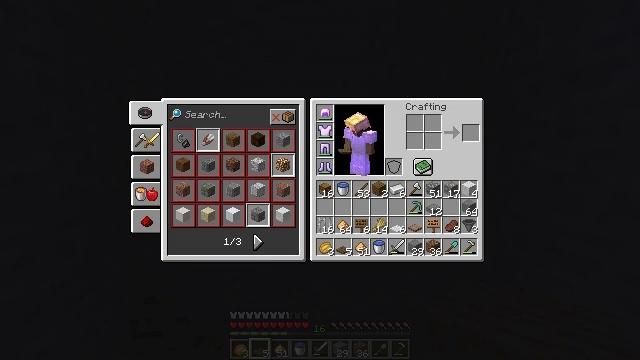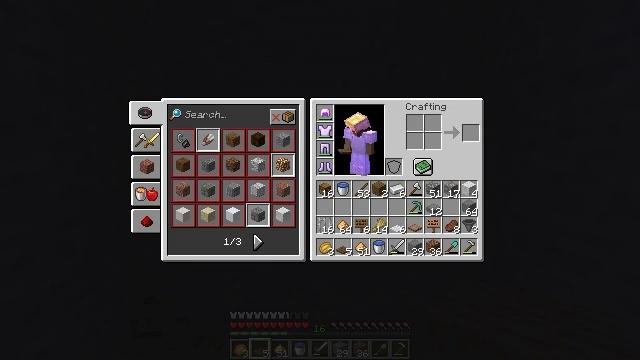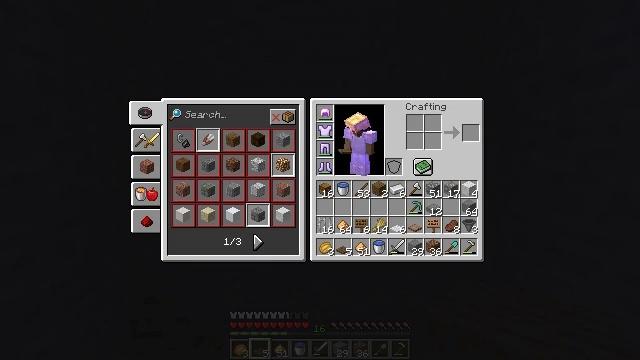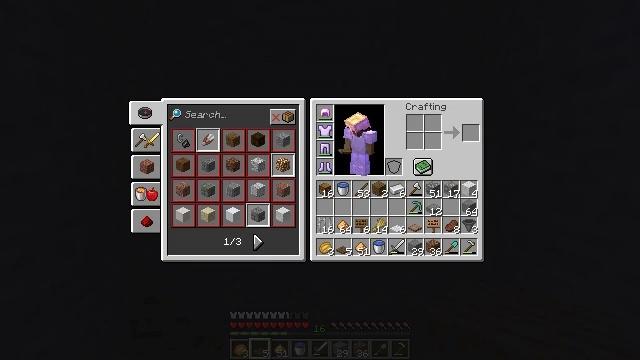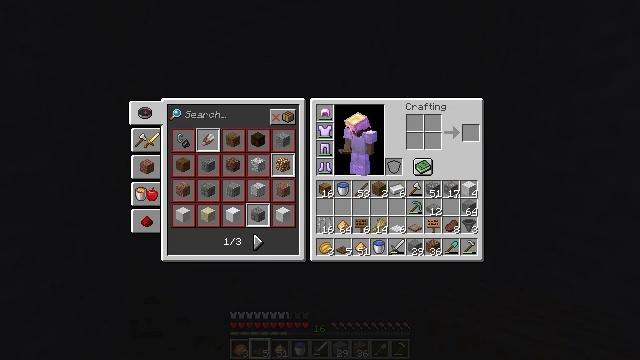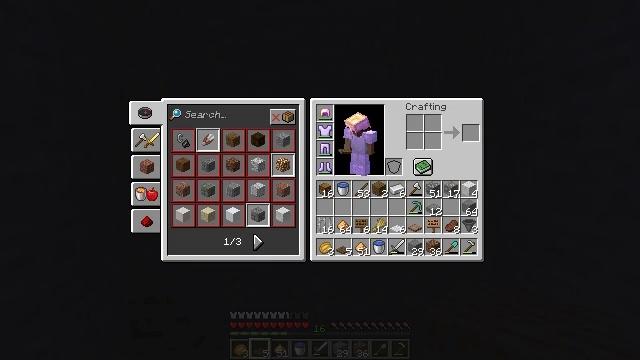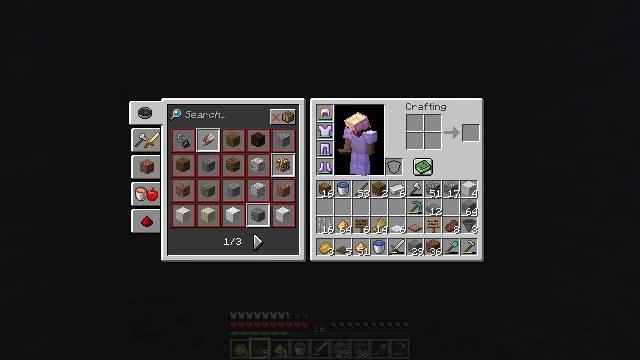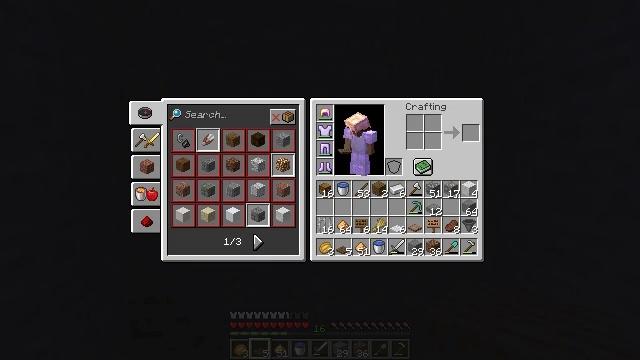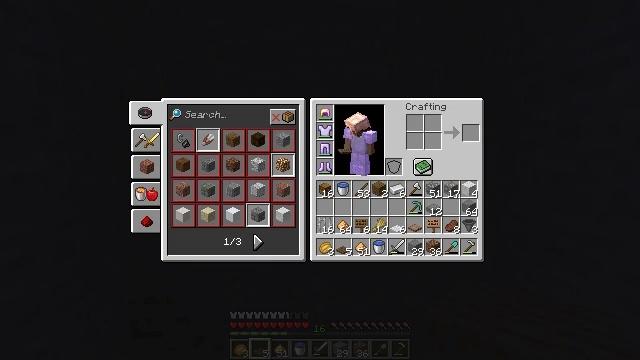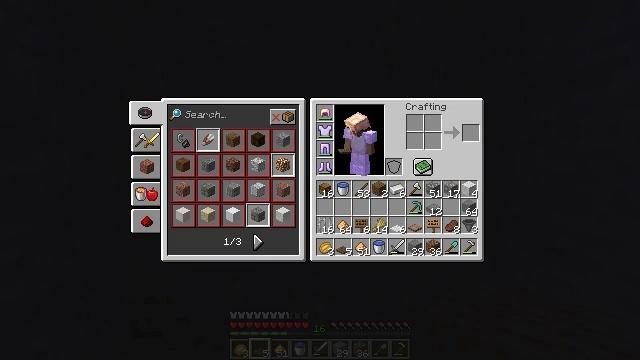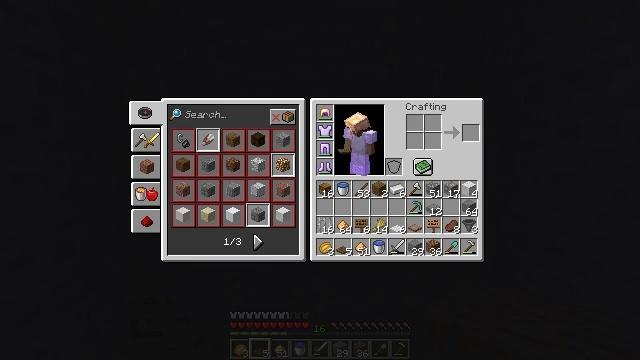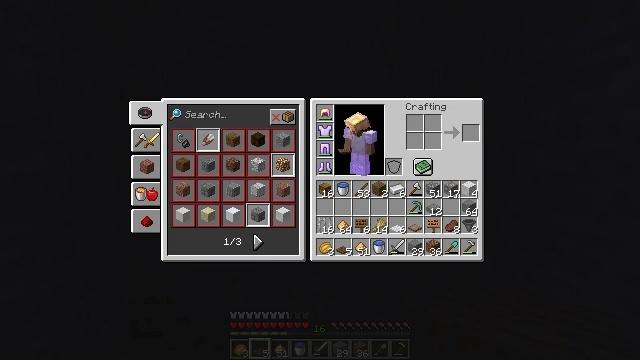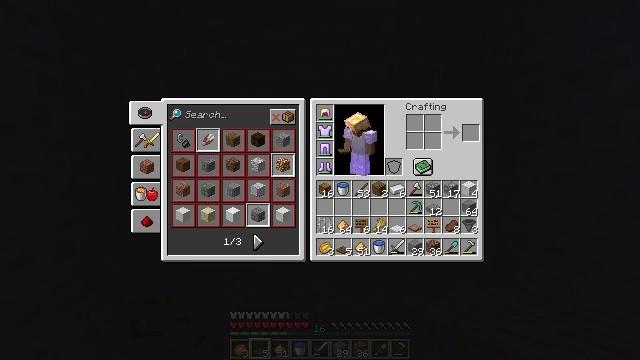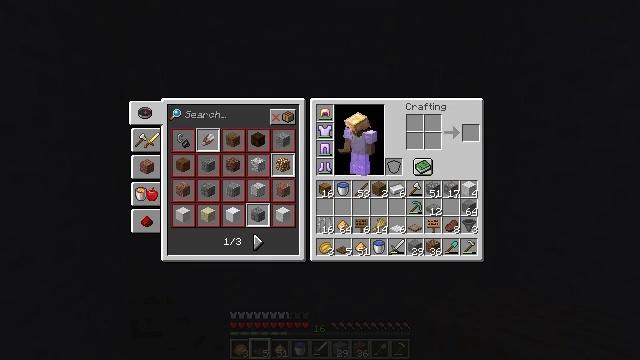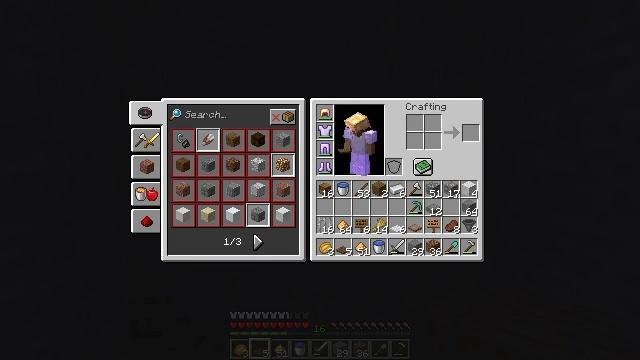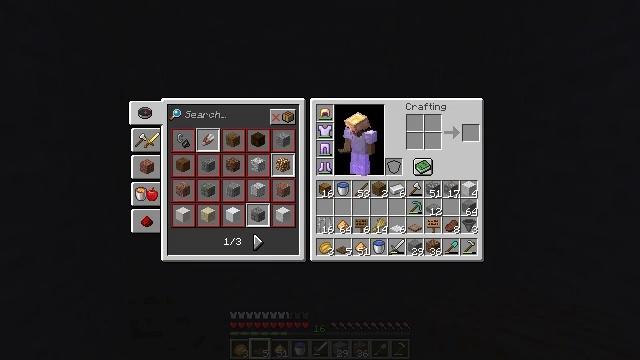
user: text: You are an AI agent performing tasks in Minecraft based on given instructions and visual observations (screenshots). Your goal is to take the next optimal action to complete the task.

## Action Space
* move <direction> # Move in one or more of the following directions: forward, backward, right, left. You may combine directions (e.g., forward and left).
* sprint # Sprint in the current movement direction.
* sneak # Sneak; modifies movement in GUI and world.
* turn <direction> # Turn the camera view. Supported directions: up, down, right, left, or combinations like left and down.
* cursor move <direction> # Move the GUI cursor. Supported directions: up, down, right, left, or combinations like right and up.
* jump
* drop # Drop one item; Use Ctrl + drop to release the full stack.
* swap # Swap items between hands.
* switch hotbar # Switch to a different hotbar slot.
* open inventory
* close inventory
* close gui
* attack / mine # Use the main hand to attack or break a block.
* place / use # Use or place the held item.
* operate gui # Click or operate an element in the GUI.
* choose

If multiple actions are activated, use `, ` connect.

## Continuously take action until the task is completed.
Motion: motion action
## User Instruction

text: Retrieve the spruce trapdoor by mining.
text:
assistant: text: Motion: no_op
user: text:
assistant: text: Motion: no_op
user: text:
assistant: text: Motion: no_op
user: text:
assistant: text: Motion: no_op
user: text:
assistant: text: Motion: no_op
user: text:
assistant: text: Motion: no_op
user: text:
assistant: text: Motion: no_op
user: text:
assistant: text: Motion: no_op
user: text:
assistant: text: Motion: no_op
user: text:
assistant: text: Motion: no_op
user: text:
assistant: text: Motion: no_op
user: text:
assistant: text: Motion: no_op
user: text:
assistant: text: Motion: no_op
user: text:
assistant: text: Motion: no_op
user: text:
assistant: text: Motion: no_op
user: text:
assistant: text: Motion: no_op
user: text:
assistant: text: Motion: no_op
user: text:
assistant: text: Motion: no_op
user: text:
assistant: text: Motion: no_op
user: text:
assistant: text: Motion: no_op
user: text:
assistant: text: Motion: no_op
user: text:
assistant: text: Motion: no_op
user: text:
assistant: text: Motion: no_op
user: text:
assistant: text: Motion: no_op
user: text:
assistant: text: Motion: no_op
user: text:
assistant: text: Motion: no_op
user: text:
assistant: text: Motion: no_op
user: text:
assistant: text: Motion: no_op
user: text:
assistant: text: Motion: no_op
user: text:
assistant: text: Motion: no_op